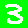
Digit: 3